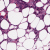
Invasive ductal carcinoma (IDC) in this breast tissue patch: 1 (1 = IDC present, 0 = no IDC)